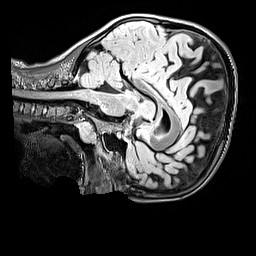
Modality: FLAIR
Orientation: sagittal
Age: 9
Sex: male
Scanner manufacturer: siemens
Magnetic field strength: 3 T
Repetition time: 5 s
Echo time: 0.388 s